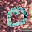
Label: 0